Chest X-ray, AP view. Patient: 45 years old, sex M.
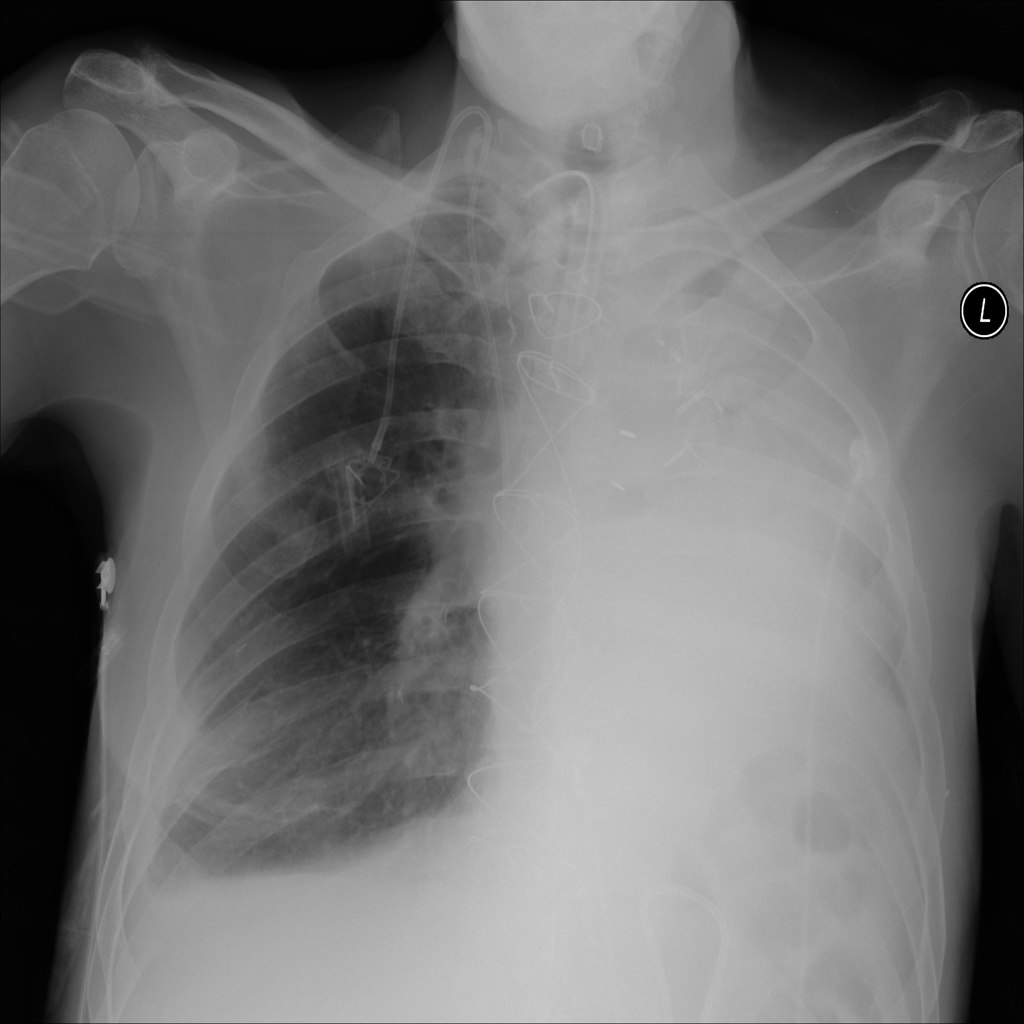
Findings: Effusion